Field crop: tomato
Growth stage: 1
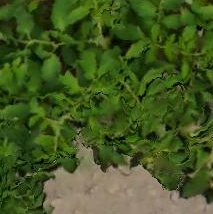
Species: tomato